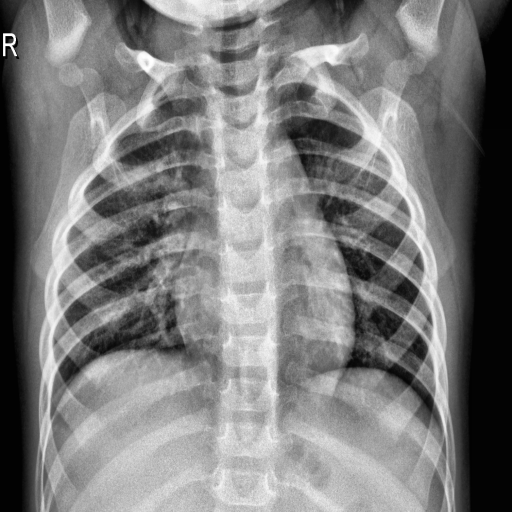
Finding: NORMAL